Interaction volume radius: 10 \u00c5
Interaction volume height: 15 \u00c5
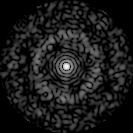
Disorder parameter: 0.8175